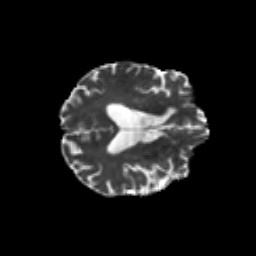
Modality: T2w
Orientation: axial
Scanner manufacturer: siemens
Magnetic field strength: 3 T
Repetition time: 6.8 s
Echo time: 0.093 s